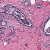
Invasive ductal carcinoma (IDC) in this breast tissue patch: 0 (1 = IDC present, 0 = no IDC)